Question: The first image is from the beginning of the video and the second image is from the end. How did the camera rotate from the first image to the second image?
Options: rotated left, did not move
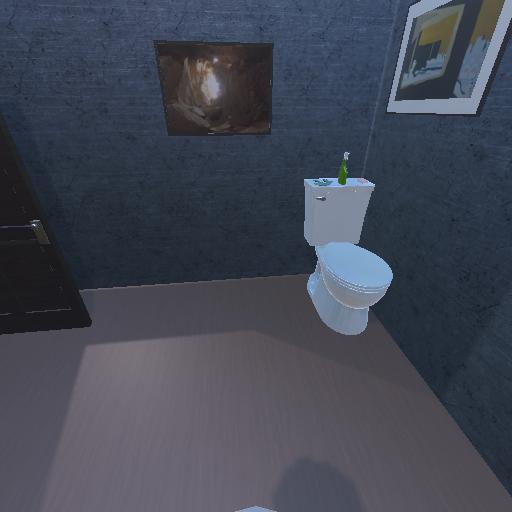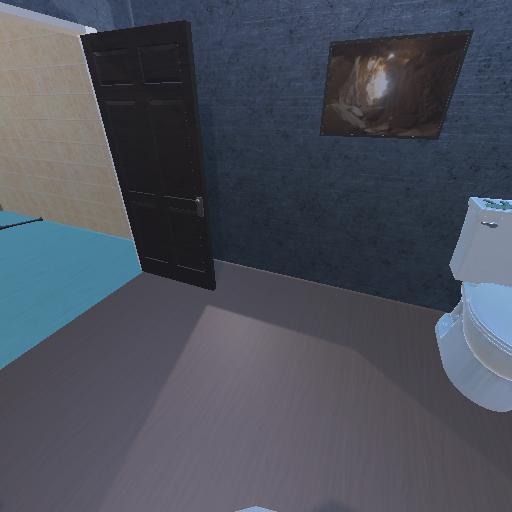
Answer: rotated left